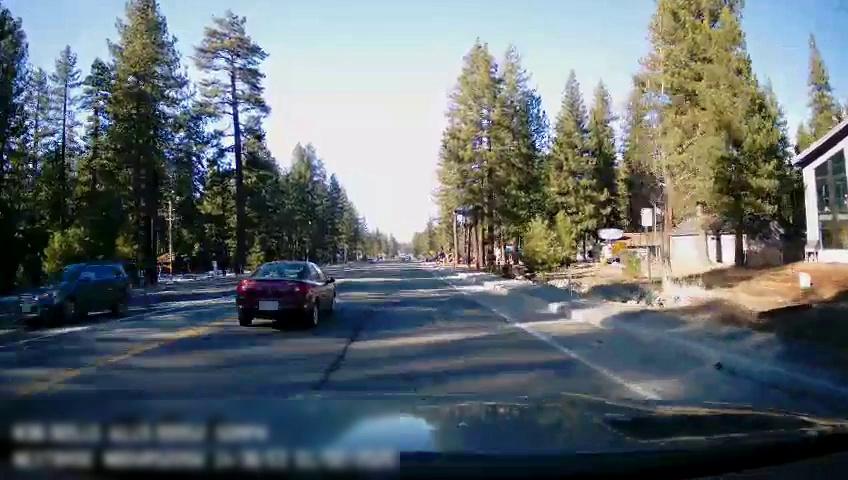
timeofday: Day
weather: Sunny
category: Drivable Space
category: Vehicles | Car
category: Vehicles | SUV
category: Lanes | Opposite Lane
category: Lanes | Current Lane
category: Lanes | Current Lane